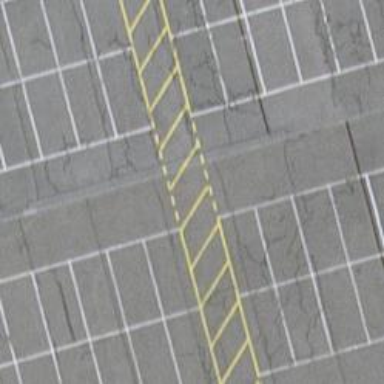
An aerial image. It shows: Uncontrolled road crossing.